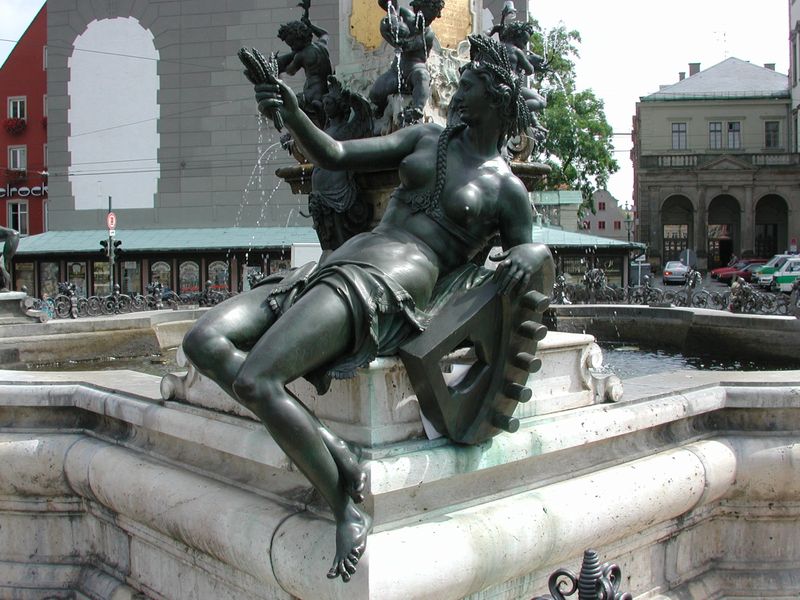
Titel: Augustusbrunnen
Künstler: Hubert Gerhard
Standort: Augsburg, Maximilianstraße (EU - D - B)
Schlagwörter: baum, hand, himmel, mann, nackt, wasser, weiß, sitzen, stadt, brust, busen, fenster, frau, haar, licht, marmor, schwarz, straße, dach, haus, rot, wand, federn, stein, figur, brunnen, engel, putte, skulptur, statue, balkon, brüste, ecke, fassade, zöpfe, mauer, platz, auto, zopf, metall, bronze, foto, bögen, schild, torbogen, denkmal, polizei, bahnhof, aufgestützt, verkehr, gerste, ähren, harfe, putten, leier, autos, torbögen, ampel, verkehrsschild, fahrräder, barbusig, ausscnitt, halbliegend, polizeiautos, weizenähren